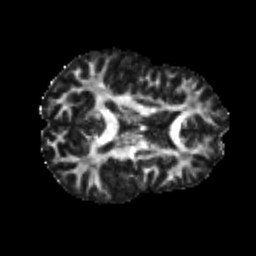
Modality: FA
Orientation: axial
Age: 24
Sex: female
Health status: healthy
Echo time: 0.074 s